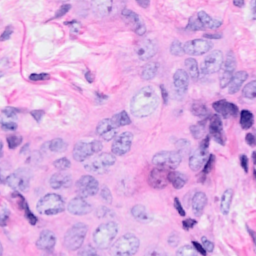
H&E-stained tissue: Breast